Question: How do you size the axes of a marginal plot to match the size of a non-square central plot using matplotlib?

In the image, you'll see that the top marginal plot is too wide, even though it shares the x-axis labels.
Context: I'm trying to create a joint plot <URL> with subplot barplots gets me close, but I find one bargraph's axis is larger than the central heatmap even when I share axes.
Minimum working example:
'''
import numpy as np
import matplotlib.pyplot as plt
import pandas as pd
### Function from matplotlib ################################################
def heatmap(data, row_labels, col_labels, ax=None,
cbar_kw={}, cbarlabel="", **kwargs):
"""
Create a heatmap from a numpy array and two lists of labels.
Parameters
----------
data
A 2D numpy array of shape (M, N).
row_labels
A list or array of length M with the labels for the rows.
col_labels
A list or array of length N with the labels for the columns.
ax
A 'matplotlib.axes.Axes' instance to which the heatmap is plotted. If
not provided, use current axes or create a new one. Optional.
cbar_kw
A dictionary with arguments to 'matplotlib.Figure.colorbar'. Optional.
cbarlabel
The label for the colorbar. Optional.
**kwargs
All other arguments are forwarded to 'imshow'.
"""
if not ax:
ax = plt.gca()
# Plot the heatmap
im = ax.imshow(data, **kwargs)
# Create colorbar
cbar = ax.figure.colorbar(im, ax=ax, **cbar_kw)
cbar.ax.set_ylabel(cbarlabel, rotation=-90, va="bottom")
# Show all ticks and label them with the respective list entries.
ax.set_xticks(np.arange(data.shape[1]), labels=col_labels)
ax.set_yticks(np.arange(data.shape[0]), labels=row_labels)
# Rotate the tick labels and set their alignment.
plt.setp(ax.get_xticklabels(), rotation=-30, ha="right",
rotation_mode="anchor")
# Turn spines off and create white grid.
ax.spines[:].set_visible(False)
ax.set_xticks(np.arange(data.shape[1]+1)-.5, minor=True)
ax.set_yticks(np.arange(data.shape[0]+1)-.5, minor=True)
ax.grid(which="minor", color="w", linestyle='-', linewidth=3)
ax.tick_params(which="minor", bottom=False, left=False)
return im, cbar
### Now this specific case ################################################
# Make dataframe
dd = {f'Col_{col}': [col*x**2 for x in range(25)] for col in range(16)}
index = [f'Row_{x}' for x in range(25)]
df = pd.DataFrame(dd, index=index)
# Make means by axis
ax0_means = df.mean(axis=0)
ax1_means = df.mean(axis=1)
# Build figure and axes
fig, axs = plt.subplots(2, 2, sharex="col", sharey="row", figsize=(16,16),
gridspec_kw=dict(height_ratios=[1, 3],width_ratios=[3, 1]))
axs[0, 1].set_visible(False)
axs[0, 0].set_box_aspect(1/3)
axs[1, 1].set_box_aspect(3/1)
# Plot data
im, cbar = heatmap(df, df.index, df.columns, ax=axs[1,0])
plt.setp(axs[1,0].get_xticklabels(), rotation=45, ha="right",
rotation_mode="anchor")
# Rotate the tick labels and set their alignment.
axs[1, 1].barh(y=ax1_means.index, width=ax1_means.values)
axs[0, 0].bar(x=ax0_means.index, height=ax0_means.values)
plt.show()
'''
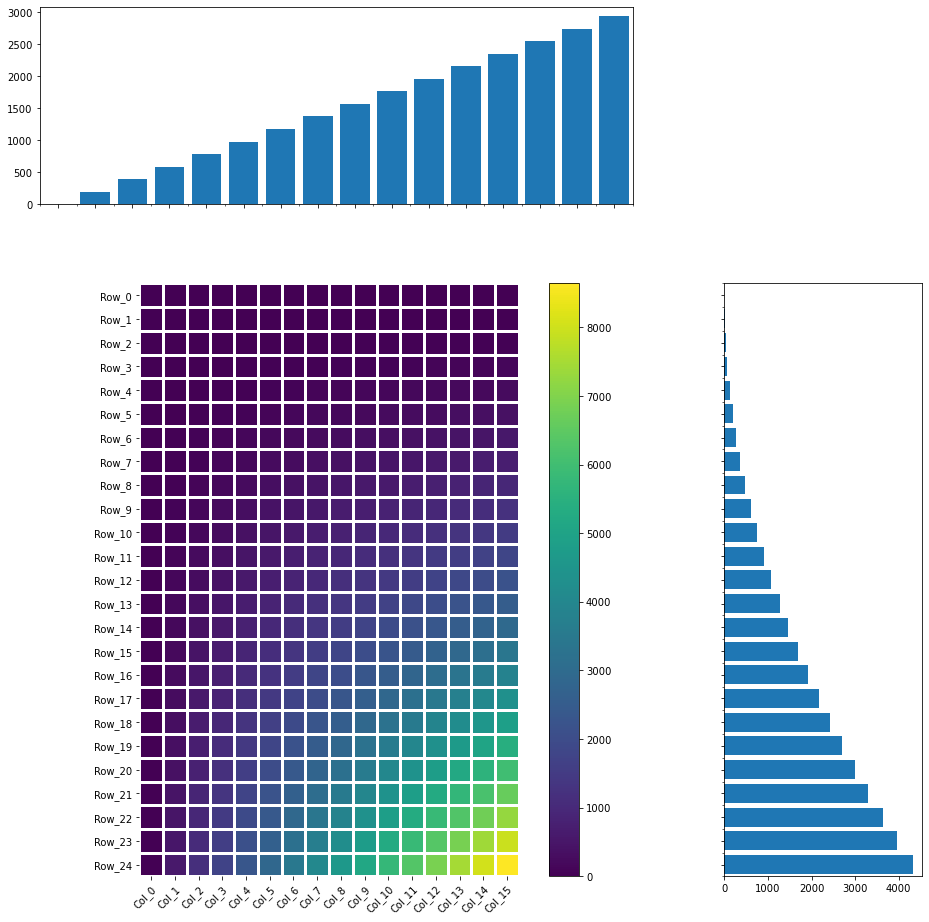
Answer: As the heatmap gets a default "equal" aspect ratio, and gets shrunk due to the colorbar, an idea is to manually resize the histograms once everything is created.
'''
from matplotlib.transforms import Bbox
# code added at the end, just before plt.show()
(x0m, y0m), (x1m, y1m) = axs[1, 0].get_position().get_points() # main heatmap
(x0h, y0h), (x1h, y1h) = axs[0, 0].get_position().get_points() # horizontal histogram
axs[0, 0].set_position(Bbox([[x0m, y0h], [x1m, y1h]]))
(x0v, y0v), (x1v, y1v) = axs[1, 1].get_position().get_points() # vertical histogram
axs[1, 1].set_position(Bbox([[x0v, y0m], [x1v, y1m]]))
plt.show()
'''
(The following example uses 'hspace=0.01, wspace=0.02' in the 'gridspec_kw=')
<URL>